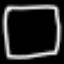
Label: square